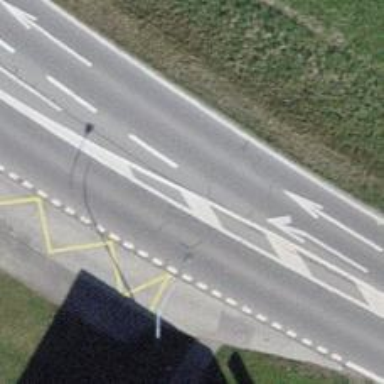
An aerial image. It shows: Bus stop with designated stop position for public transport.